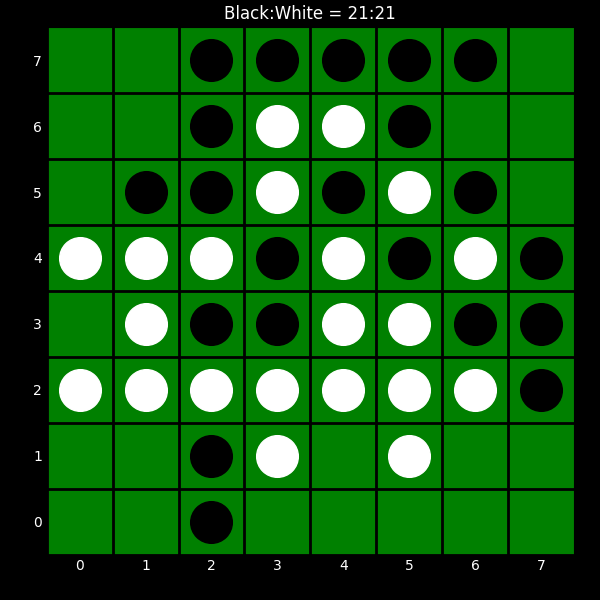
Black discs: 21
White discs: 21